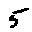
Label: 5